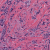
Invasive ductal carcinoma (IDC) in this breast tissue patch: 0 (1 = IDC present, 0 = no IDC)